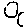
Label: line